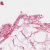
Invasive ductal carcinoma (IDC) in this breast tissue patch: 0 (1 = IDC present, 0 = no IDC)